Question: Can it be possible to debug client-side of component ? I debugged client-side of vaadin components with my IDE() but I never caught any of break points . I think when compilling widgetset of components, Vaadin generates javascript representation for my client-side of components and run from them (). Below is sample structure of my component.

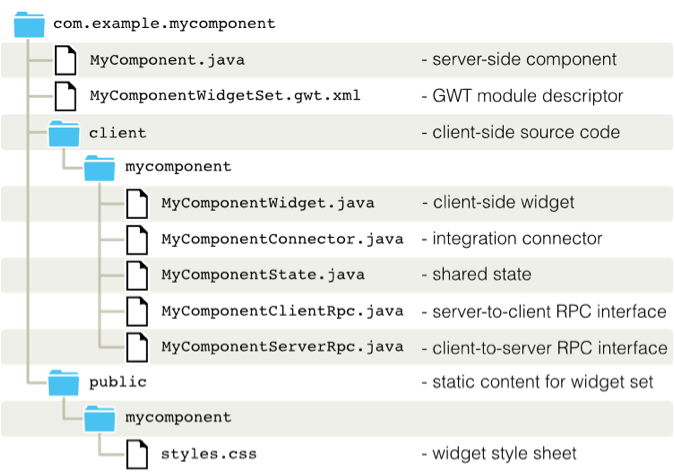
Answer: To debug client side of Vaadin, you have two options: Development Mode and SuperDevMode:
- Development Mode is not working anymore on latest Chrome and Firefox versions because it uses internal APIs of those browsers, and those APIs are not available anymore. But if you have a browser that still supports it (IE for example) and the Development Mode plugin has been installed on it and you have a Development Mode server up and running on your project correctly, you can use your IDE to debug client-side code. Just add a breakpoint on a client-side class and use the application on the browser. The break point should catch when the line is executed.- SuperDevMode is the new way to debug client-side code of Vaadin (and GWT). With SuperDevMode debugging happens on the browser by using JavaScript debugging and the Source Maps feature which is available at least on latest versions of Chrome and Firefox.